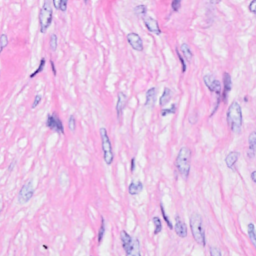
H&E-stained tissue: Breast